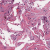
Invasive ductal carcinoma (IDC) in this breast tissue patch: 0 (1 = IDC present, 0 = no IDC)